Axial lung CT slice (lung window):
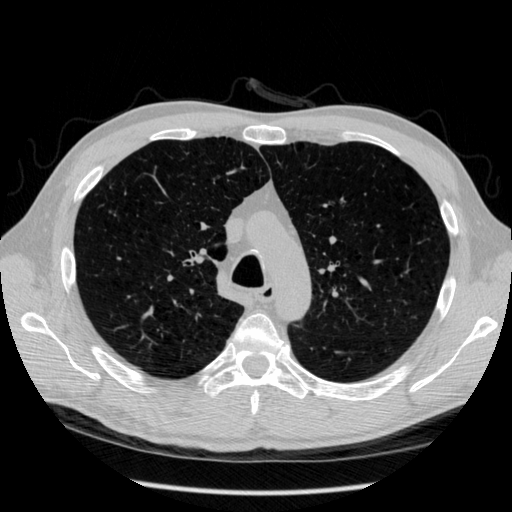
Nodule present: no